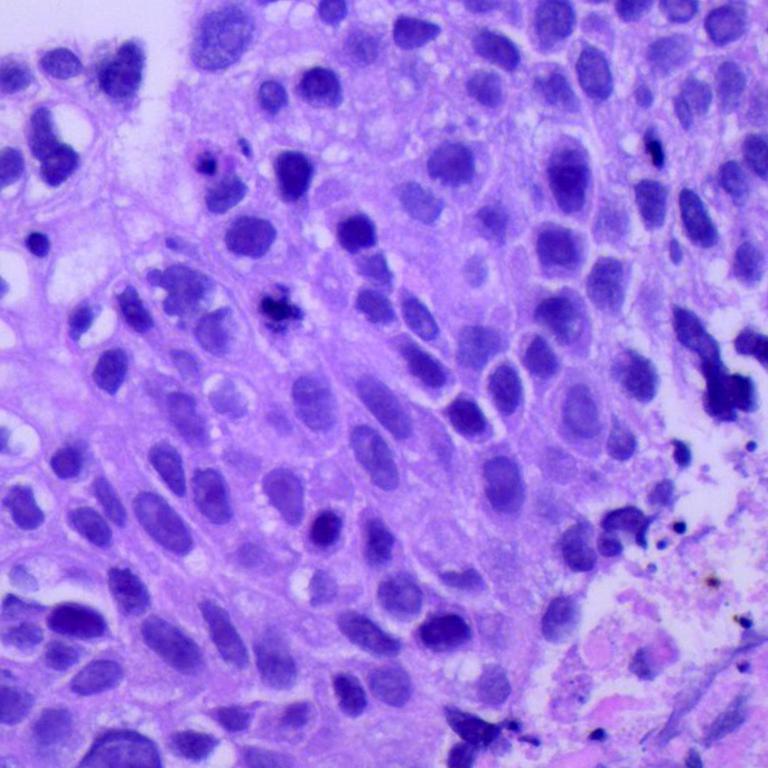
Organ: lung
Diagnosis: squamous carcinomas